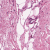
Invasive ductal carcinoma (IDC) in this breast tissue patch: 0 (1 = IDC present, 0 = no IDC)